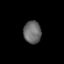
Tissue: prostate
Cell type: Epithelial cells
Senescence score: 0.2538
Nuclear area (px): 390
Mean DAPI intensity: 105.492